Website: macys
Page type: customer-info-address
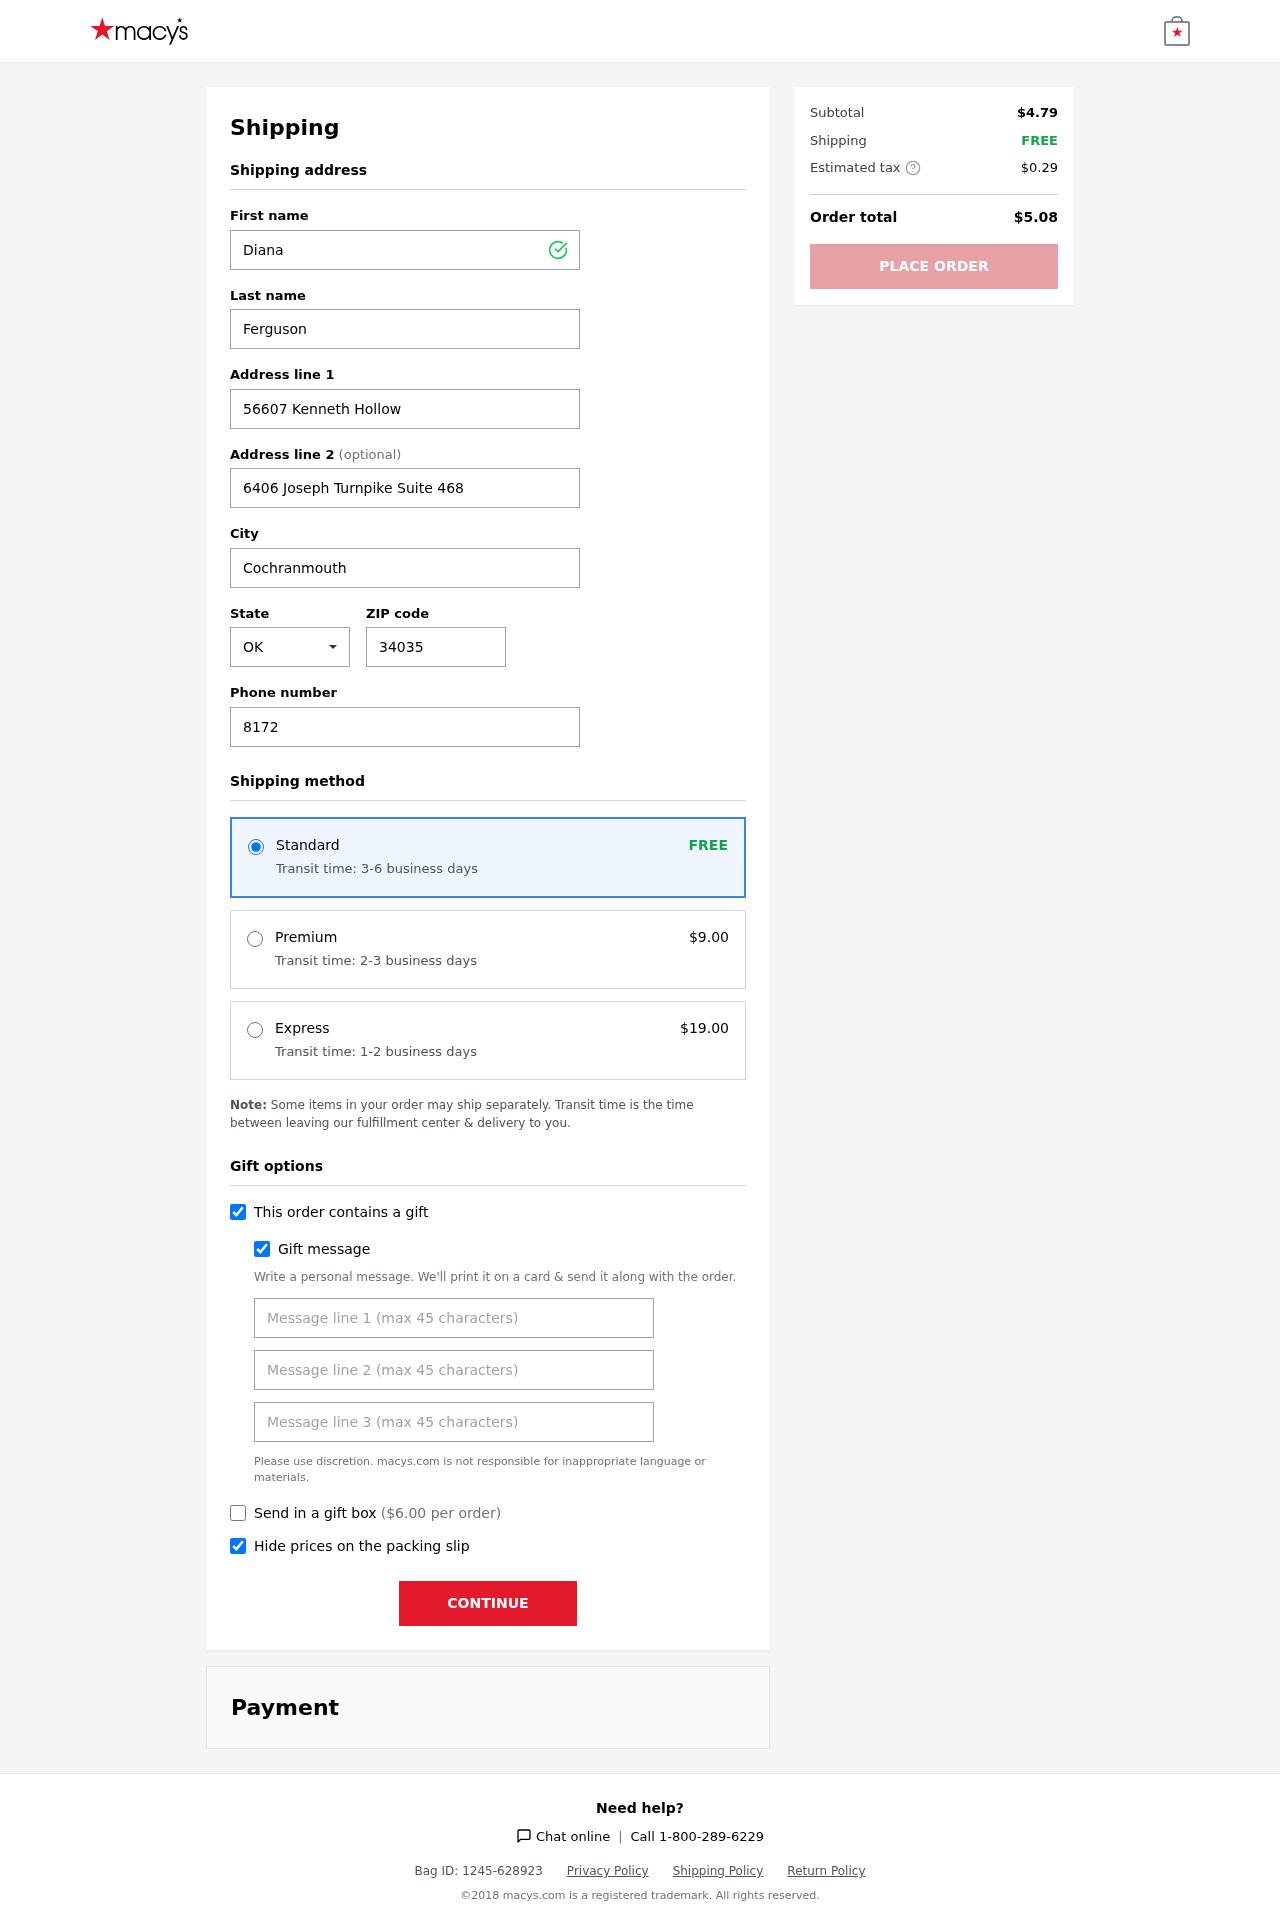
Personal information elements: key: PII_CITY
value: Cochranmouth
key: PII_FIRSTNAME
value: Diana
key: PII_GIFT_MESSAGE
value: Hey Emily! I thought this would be perfect for your morning smoothies—something smooth and delicious to brighten your day. Can’t wait to see you soon!  Diana
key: PII_LASTNAME
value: Ferguson
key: PII_PHONE
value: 8172187204
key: PII_POSTCODE
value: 34035
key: PII_STATE_ABBR
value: OK
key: PII_STREET
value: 56607 Kenneth Hollow
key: PII_STREET2
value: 6406 Joseph Turnpike Suite 468
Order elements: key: ORDER_SHIPPING_STANDARD
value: FREE
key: ORDER_SHIPPING_STANDARD_TIME
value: Transit time: 3-6 business days
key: ORDER_SHIPPING_PREMIUM
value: $9.00
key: ORDER_SHIPPING_PREMIUM_TIME
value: Transit time: 2-3 business days
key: ORDER_SHIPPING_EXPRESS
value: $19.00
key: ORDER_SHIPPING_EXPRESS_TIME
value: Transit time: 1-2 business days
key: ORDER_GIFT_BOX_FEE
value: $6.00
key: ORDER_SUBTOTAL
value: $4.79
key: ORDER_SHIPPING_COST
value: FREE
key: ORDER_TAX
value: $0.29
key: ORDER_TOTAL
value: $5.08